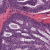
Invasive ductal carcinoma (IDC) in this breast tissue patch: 0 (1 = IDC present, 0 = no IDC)